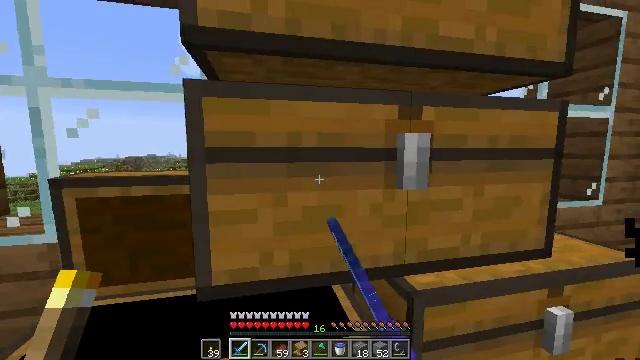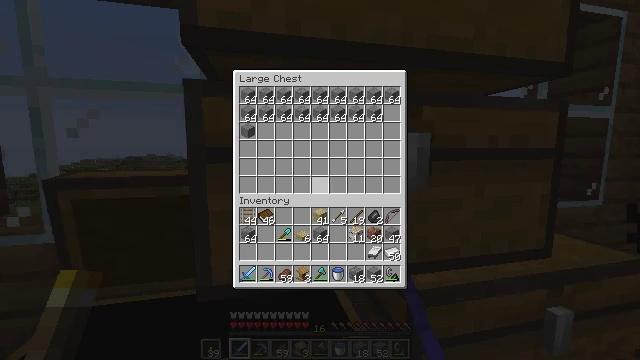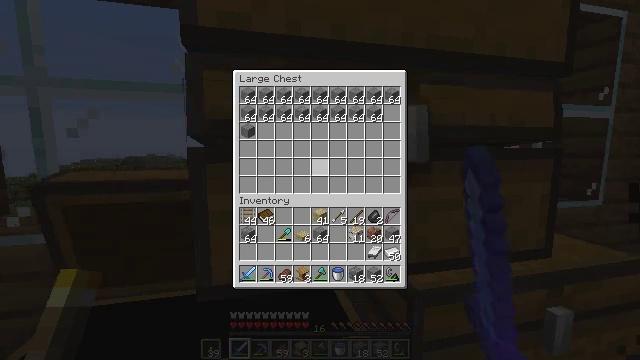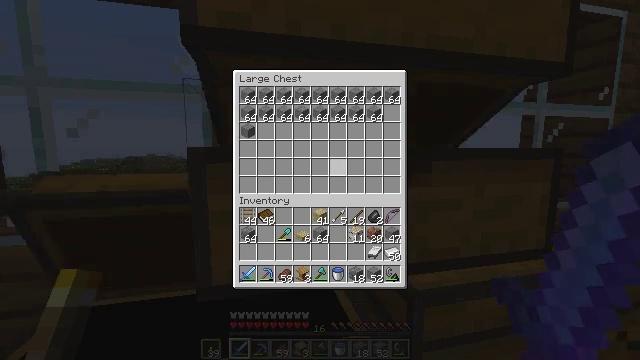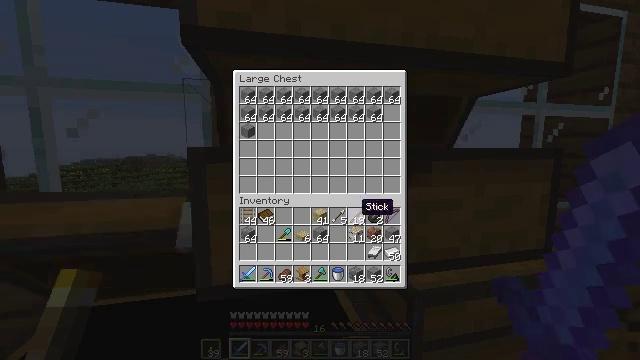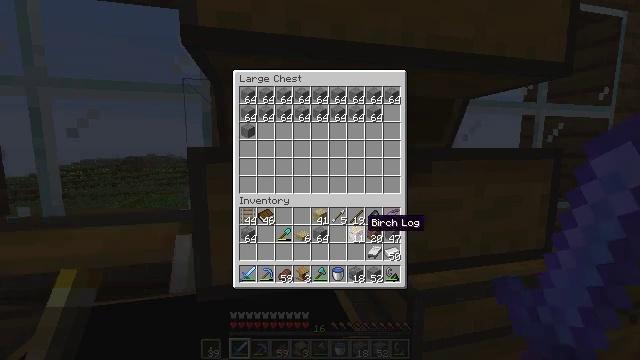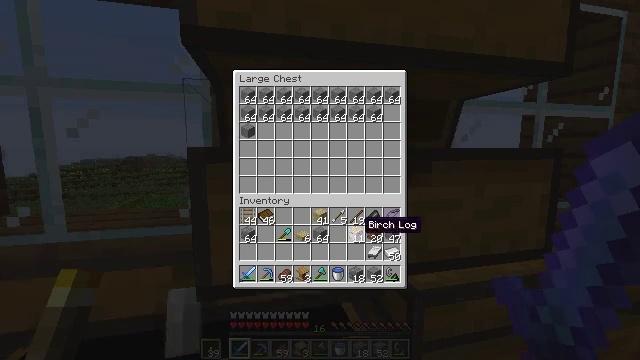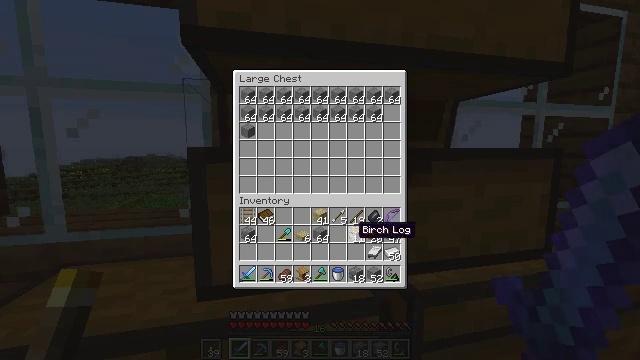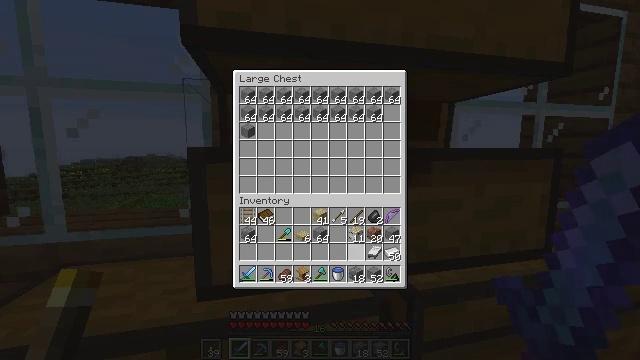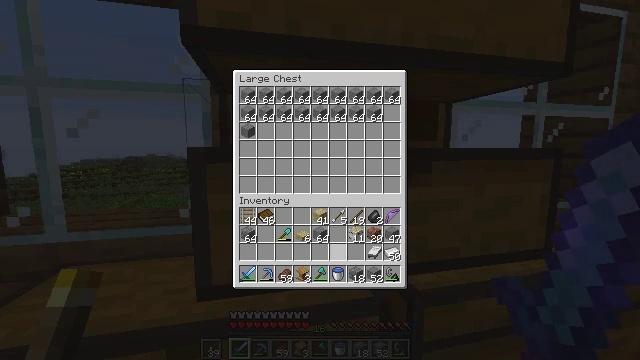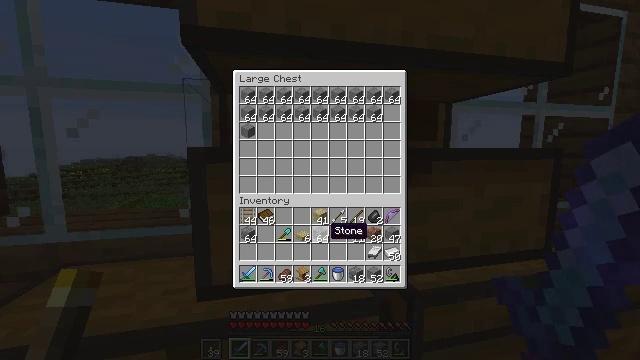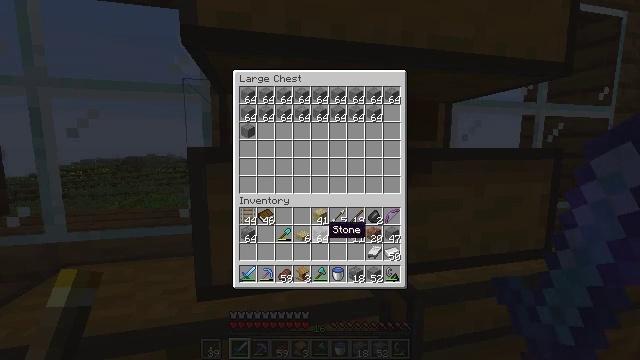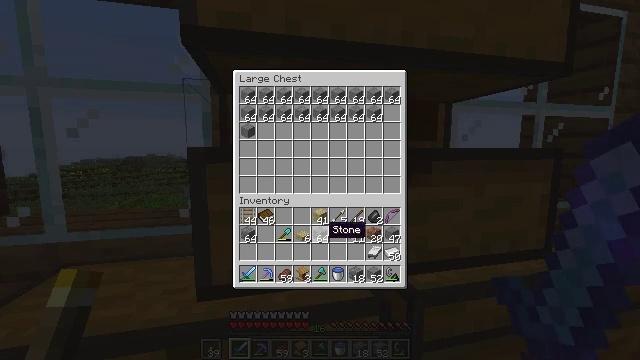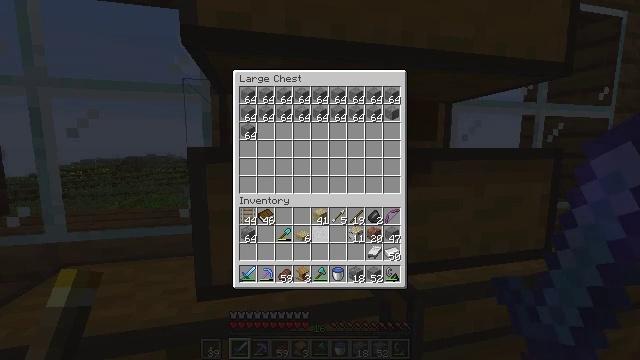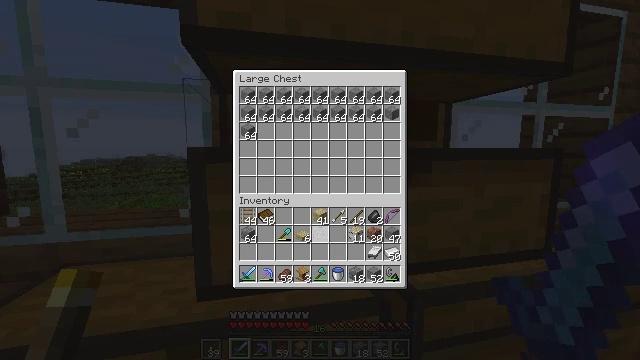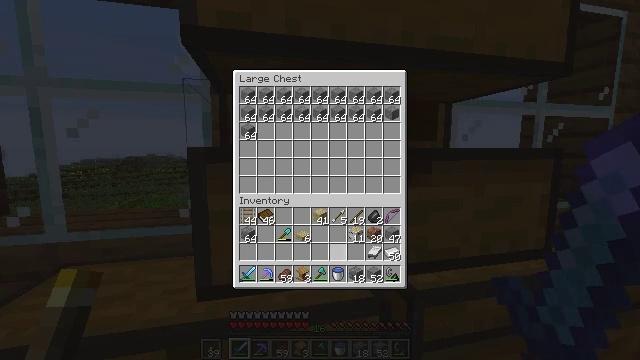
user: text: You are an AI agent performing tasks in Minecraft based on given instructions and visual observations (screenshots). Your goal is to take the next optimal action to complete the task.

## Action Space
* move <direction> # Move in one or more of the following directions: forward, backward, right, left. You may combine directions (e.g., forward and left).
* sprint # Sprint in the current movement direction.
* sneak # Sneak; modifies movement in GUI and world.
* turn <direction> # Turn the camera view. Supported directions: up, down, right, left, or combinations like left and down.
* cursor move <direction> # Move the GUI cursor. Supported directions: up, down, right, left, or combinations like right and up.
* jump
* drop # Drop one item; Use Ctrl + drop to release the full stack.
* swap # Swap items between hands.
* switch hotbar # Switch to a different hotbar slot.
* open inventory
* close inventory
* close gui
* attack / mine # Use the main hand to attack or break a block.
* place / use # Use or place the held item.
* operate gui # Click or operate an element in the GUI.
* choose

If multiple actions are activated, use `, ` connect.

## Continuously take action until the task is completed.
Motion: motion action
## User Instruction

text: Left click on the stonecutter to break it.
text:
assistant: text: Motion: no_op
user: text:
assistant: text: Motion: turn up
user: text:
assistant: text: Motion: turn down
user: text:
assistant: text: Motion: turn right and down
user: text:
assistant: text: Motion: turn down
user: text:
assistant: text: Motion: sneak
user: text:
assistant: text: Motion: sneak
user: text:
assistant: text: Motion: sneak
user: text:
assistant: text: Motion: sneak, turn left
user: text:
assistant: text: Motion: sneak, turn left
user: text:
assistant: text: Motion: sneak
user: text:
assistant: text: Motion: sneak
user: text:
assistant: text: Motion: sneak, attack / mine
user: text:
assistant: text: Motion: sneak, attack / mine
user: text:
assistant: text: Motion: sneak, turn right and down
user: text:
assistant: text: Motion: sneak, turn right and down
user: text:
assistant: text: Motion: sneak
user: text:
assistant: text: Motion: sneak
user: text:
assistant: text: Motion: sneak
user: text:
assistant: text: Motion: sneak
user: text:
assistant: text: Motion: sneak
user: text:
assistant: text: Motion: sneak, attack / mine
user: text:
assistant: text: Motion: sneak, attack / mine
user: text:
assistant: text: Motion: sneak, attack / mine
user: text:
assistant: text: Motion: sneak
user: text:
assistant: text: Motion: sneak, turn right and up
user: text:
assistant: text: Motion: sneak, turn right and up
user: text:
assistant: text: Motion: sneak, turn up
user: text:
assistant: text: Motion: sneak
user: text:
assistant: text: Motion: no_op